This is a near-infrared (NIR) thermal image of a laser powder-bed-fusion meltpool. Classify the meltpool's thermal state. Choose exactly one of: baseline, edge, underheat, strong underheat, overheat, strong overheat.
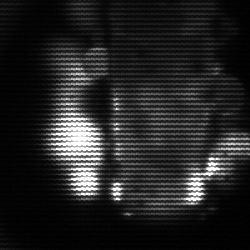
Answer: strong underheat